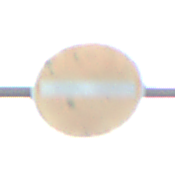
Verkehrszeichen: VerbotDerEinfahrt
Umgebung: Outdoor, RoadRail
Tageszeit: SunriseSunset
Wetter: PartlyCloudy
Licht: Natural
Jahreszeit: NotSpecified
Kontrast: LowContrast